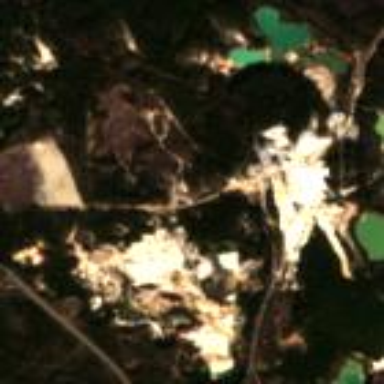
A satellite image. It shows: Quarry for sand extraction.